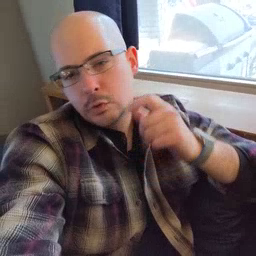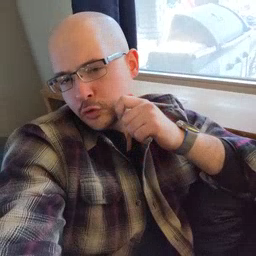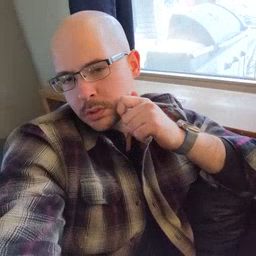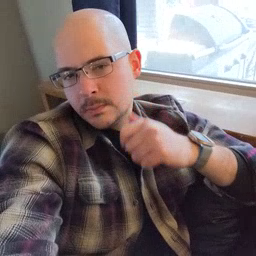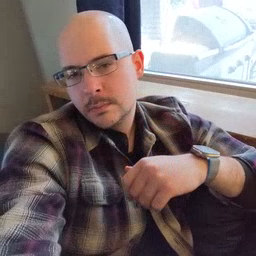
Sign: cheek